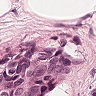
Metastatic tissue present: yes